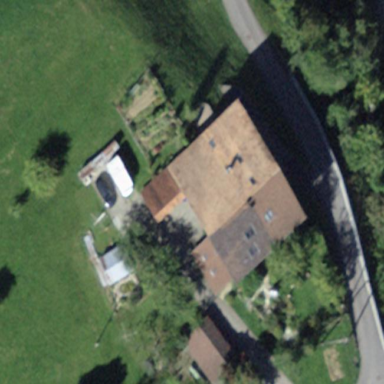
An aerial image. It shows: Residential building.